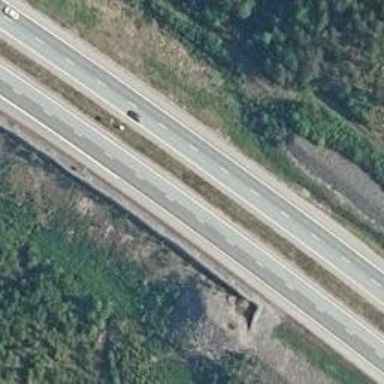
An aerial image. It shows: Asphalt motorway.